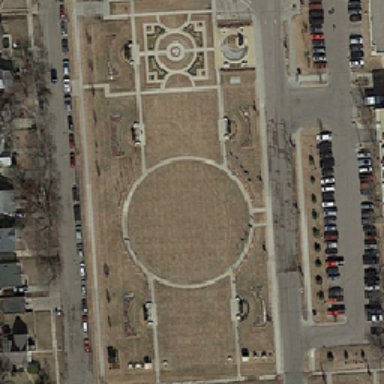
The square ground is made of brick lanes .